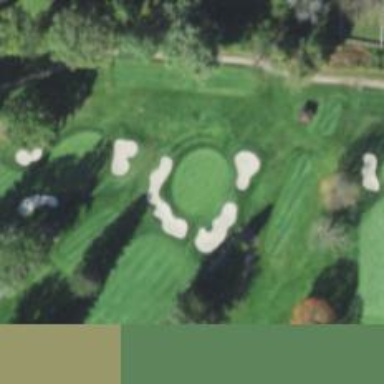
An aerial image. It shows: View of golf hole.